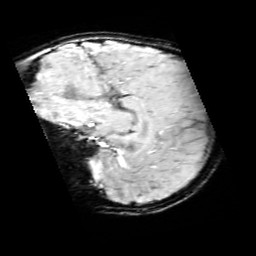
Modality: SWI
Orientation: sagittal
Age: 9
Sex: male
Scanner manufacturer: siemens
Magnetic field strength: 3 T
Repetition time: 0.027 s
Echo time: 0.02 s